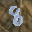
Label: 8